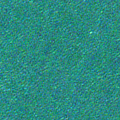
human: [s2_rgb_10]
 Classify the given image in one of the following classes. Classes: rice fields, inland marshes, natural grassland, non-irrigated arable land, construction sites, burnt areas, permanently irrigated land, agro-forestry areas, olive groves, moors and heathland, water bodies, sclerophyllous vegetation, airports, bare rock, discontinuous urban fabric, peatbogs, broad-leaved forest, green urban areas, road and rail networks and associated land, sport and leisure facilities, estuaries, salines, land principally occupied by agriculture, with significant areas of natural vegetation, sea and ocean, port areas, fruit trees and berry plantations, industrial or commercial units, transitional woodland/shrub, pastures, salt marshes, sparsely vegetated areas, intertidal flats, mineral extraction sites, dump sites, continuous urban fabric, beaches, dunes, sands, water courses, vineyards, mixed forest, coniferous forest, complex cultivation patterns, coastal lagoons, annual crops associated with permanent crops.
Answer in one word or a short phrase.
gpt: sea and ocean